Field crop: maize
Growth stage: 2
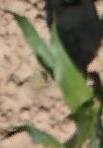
Species: maize